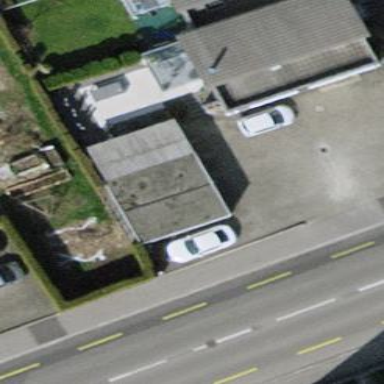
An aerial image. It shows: Garage.